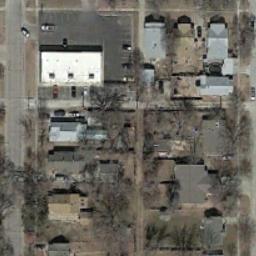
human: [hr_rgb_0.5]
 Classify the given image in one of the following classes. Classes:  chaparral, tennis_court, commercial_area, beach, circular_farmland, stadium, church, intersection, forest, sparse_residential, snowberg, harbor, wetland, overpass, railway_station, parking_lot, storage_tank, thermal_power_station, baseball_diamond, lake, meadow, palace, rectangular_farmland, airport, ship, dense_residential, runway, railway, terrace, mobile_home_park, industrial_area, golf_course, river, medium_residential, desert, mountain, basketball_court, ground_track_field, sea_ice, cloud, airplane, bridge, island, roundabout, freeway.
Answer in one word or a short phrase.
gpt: medium_residential